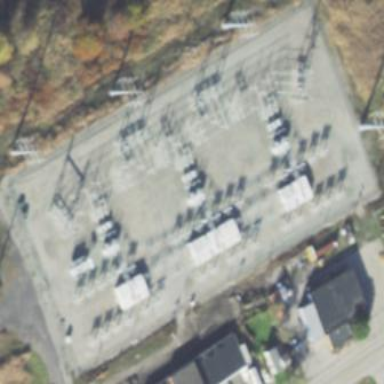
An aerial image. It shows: Outdoor distribution substation protected by fence.